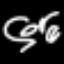
Label: fork